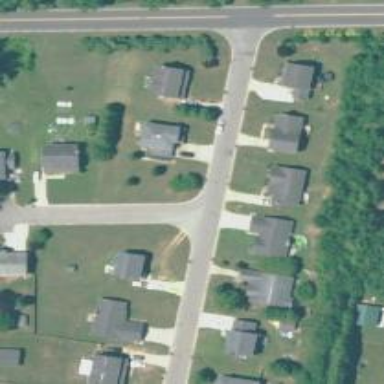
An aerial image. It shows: Residential road.